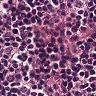
Metastatic tissue present: no